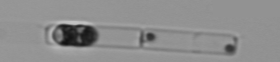
Label: Guinardia_delicatula_TAG_internal_parasite